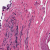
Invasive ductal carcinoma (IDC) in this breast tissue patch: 0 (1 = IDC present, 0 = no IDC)